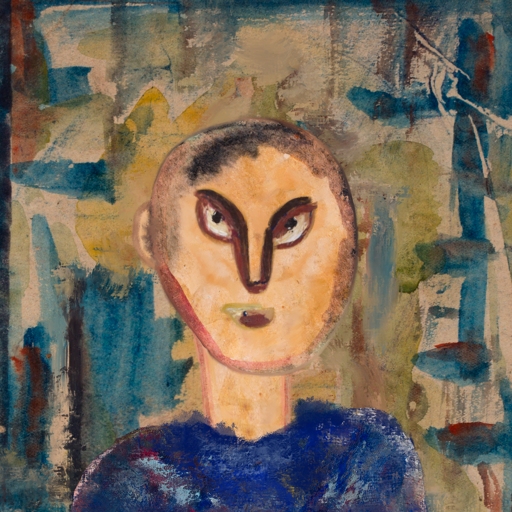
Background: Orphan, Head And Neck Front: Childish, Face Front: After_Raid, Bust: Irani, Hair Front: Blank, Head Accessory: Blank, Second Necklace: Blank, Necklace: Blank, Baby: Blank